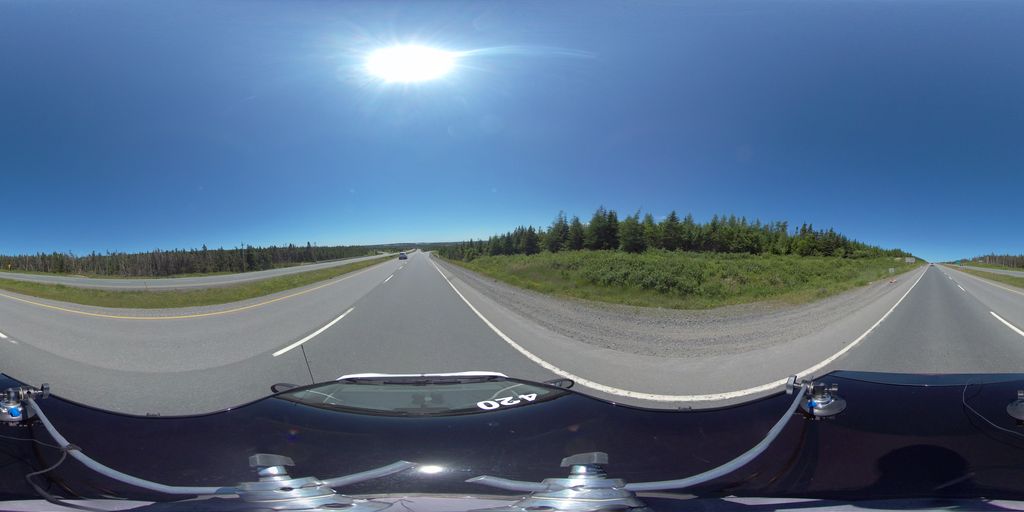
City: st_johns